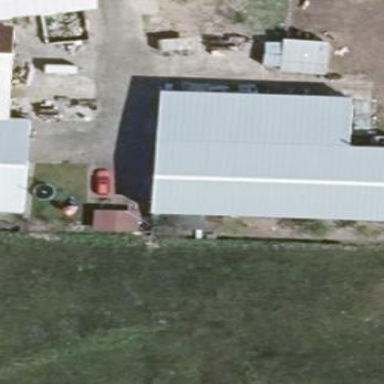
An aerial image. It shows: Building with flat white roof.